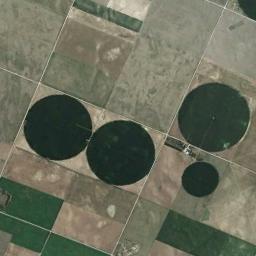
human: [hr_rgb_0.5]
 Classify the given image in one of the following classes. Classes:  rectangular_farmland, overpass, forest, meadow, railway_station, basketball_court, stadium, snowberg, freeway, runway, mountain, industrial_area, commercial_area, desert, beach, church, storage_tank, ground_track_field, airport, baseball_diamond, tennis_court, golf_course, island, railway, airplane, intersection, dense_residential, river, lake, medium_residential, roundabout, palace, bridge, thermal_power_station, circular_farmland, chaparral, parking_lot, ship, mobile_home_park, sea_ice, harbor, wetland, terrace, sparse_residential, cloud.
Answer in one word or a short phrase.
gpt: circular_farmland